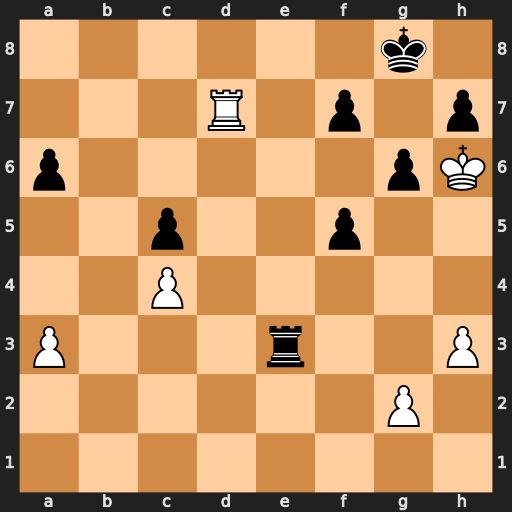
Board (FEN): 6k1/3R1p1p/p5pK/2p2p2/2P5/P3r2P/6P1/8
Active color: w
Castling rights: -
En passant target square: -
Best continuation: Rd8+ Re8 Rxe8#